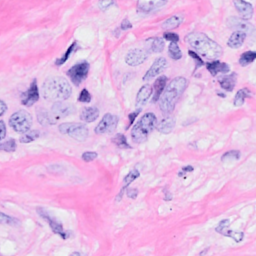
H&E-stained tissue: Breast